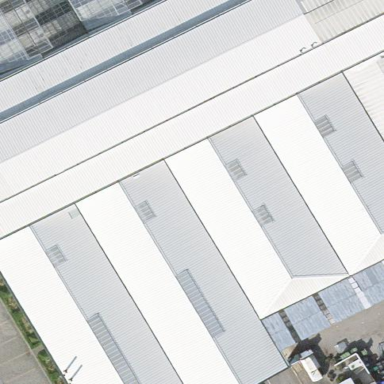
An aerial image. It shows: Garden centre housed in building.